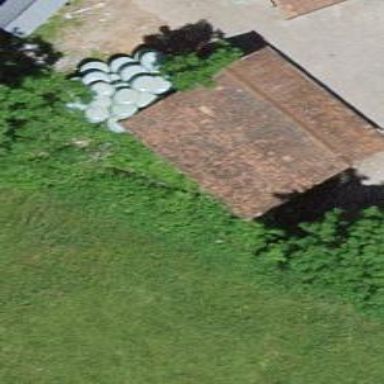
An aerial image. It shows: Barn.